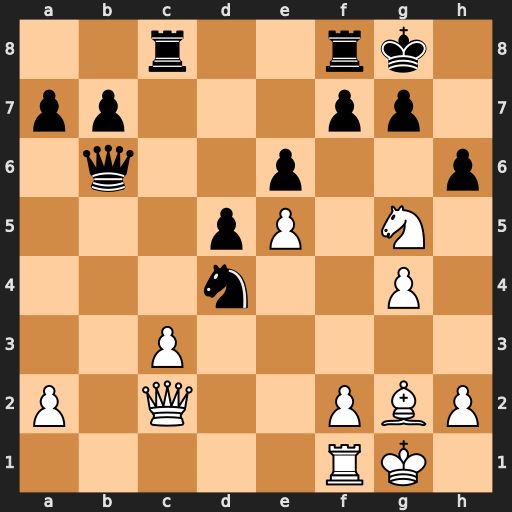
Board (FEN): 2r2rk1/pp3pp1/1q2p2p/3pP1N1/3n2P1/2P5/P1Q2PBP/5RK1
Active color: w
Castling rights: -
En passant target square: -
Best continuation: Qh7#